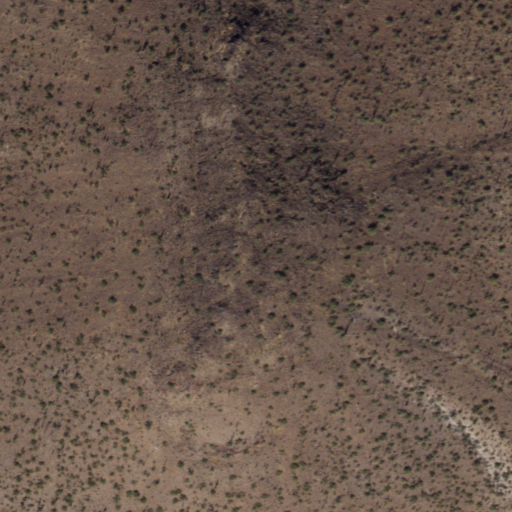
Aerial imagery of mountains in Arizona named Kupk Hills containing only shrub